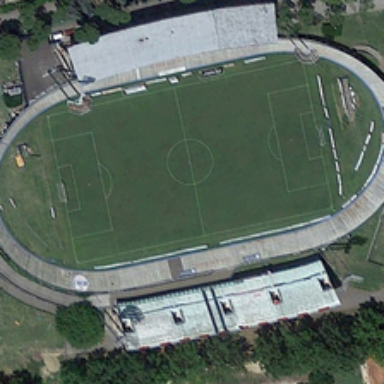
Many green trees are near a stadium with a football field in it .